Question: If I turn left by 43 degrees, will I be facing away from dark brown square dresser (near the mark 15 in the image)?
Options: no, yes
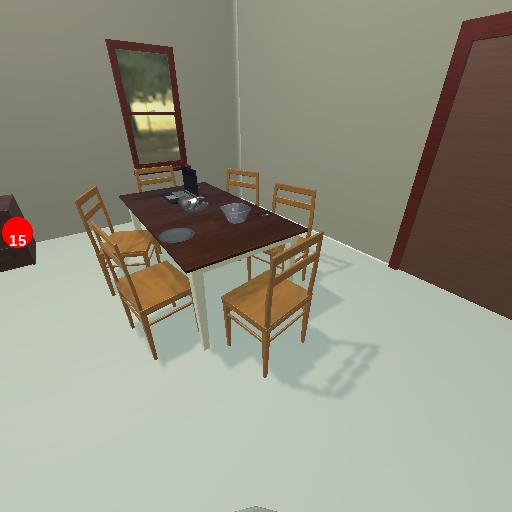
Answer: no